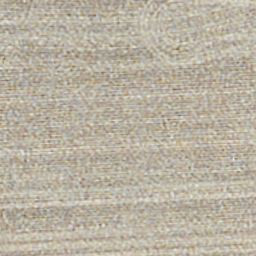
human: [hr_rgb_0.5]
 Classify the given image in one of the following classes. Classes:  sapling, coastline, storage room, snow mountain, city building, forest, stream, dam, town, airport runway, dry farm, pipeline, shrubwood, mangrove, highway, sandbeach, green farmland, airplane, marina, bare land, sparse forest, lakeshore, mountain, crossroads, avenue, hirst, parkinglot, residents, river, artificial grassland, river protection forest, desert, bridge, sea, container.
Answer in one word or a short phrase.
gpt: dry farm